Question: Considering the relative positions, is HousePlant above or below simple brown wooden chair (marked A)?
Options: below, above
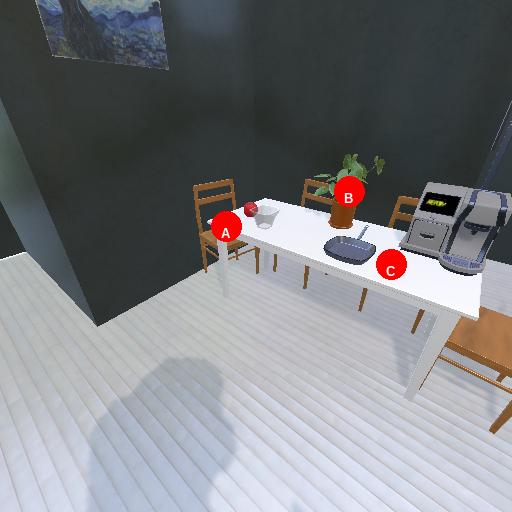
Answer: below